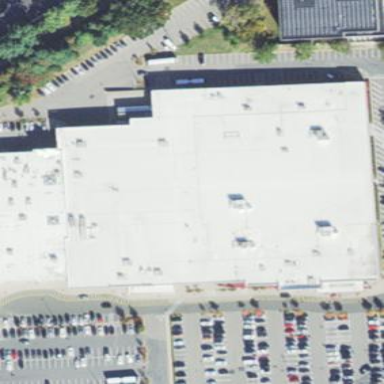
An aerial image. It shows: Department store building.